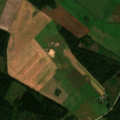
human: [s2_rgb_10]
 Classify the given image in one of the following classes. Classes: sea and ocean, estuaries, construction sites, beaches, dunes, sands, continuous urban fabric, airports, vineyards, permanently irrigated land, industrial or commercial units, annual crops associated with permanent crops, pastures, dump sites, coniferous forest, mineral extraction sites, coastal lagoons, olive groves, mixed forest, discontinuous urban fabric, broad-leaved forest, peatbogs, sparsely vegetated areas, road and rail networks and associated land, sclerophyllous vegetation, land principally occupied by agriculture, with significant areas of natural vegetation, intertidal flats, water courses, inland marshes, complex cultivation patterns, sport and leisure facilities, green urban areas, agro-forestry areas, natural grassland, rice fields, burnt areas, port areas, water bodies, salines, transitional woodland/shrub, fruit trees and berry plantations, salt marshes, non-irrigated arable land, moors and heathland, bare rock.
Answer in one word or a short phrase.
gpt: non-irrigated arable land, coniferous forest, transitional woodland/shrub